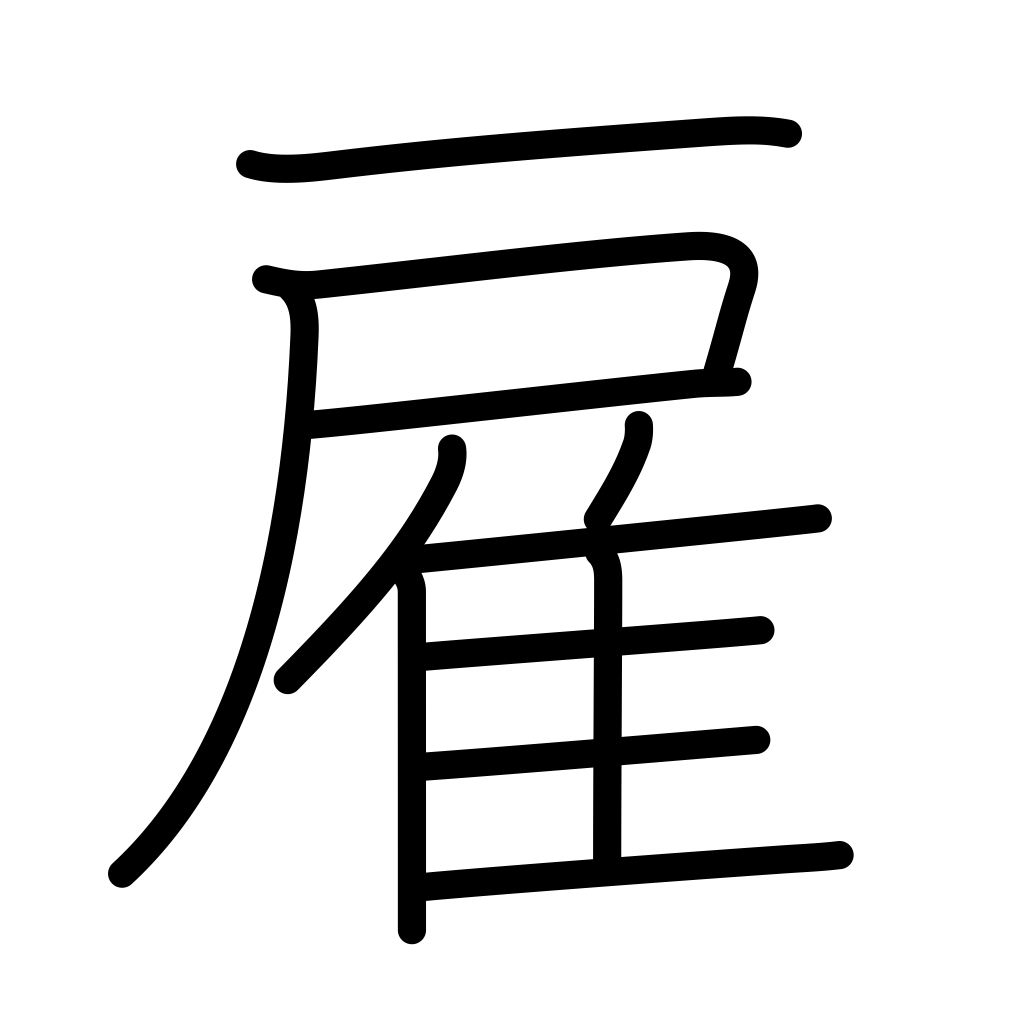
Meaning: employ, hire